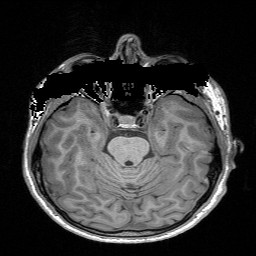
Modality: T1w
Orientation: coronal